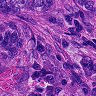
Metastatic tissue present: yes